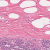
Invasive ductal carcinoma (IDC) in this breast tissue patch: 0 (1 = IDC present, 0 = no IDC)